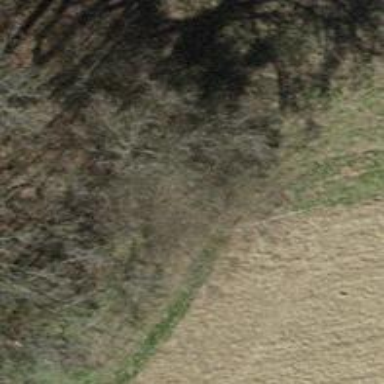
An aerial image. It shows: Grass path.